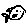
Label: fish